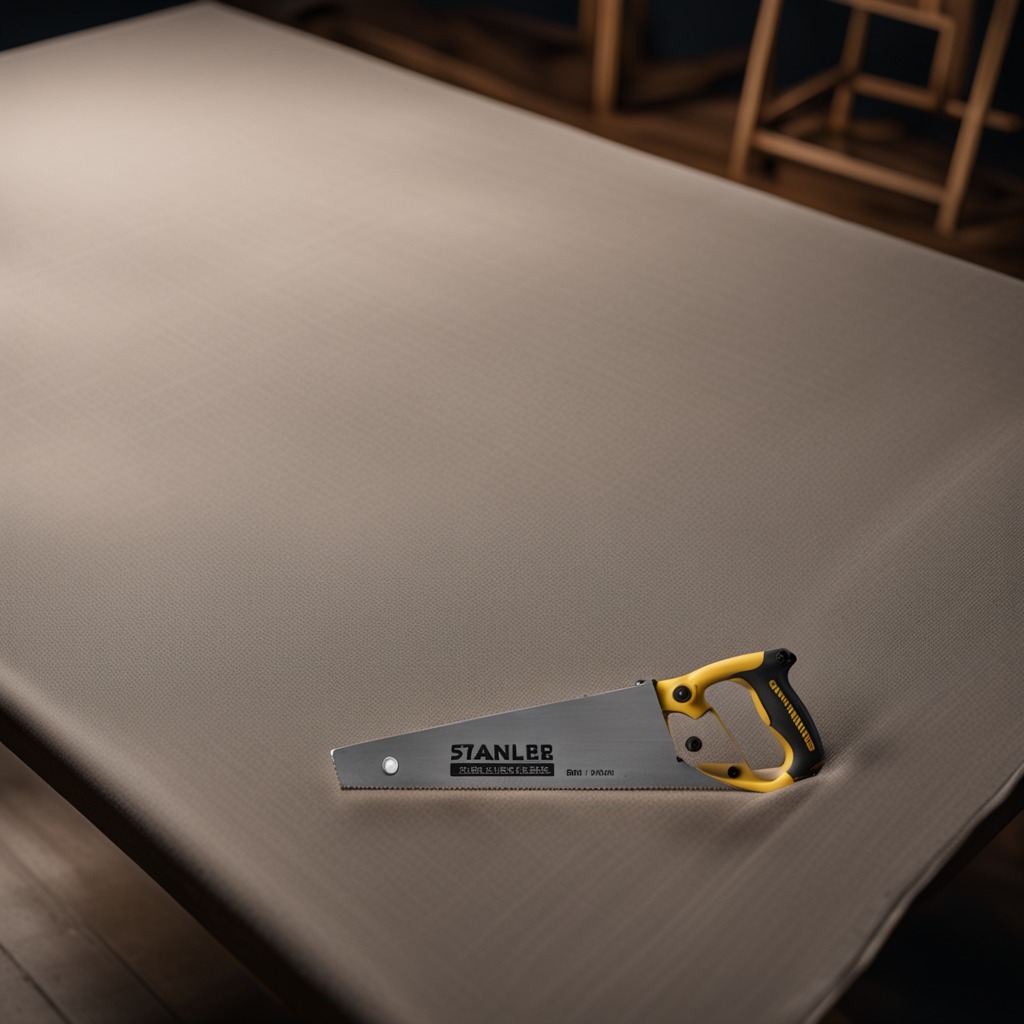
A metal saw is lying on the wooden table.